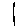
Label: line